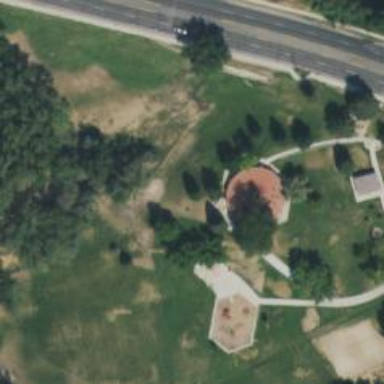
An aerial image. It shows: Disc golf tee.